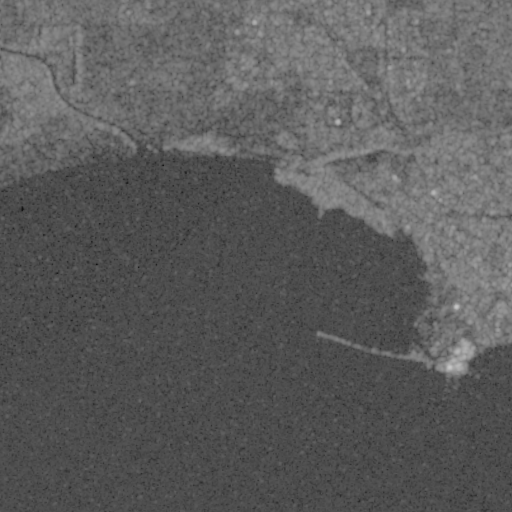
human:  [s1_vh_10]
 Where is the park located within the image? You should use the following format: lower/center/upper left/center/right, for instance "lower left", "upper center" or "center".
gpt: The park is located in the right of the image.
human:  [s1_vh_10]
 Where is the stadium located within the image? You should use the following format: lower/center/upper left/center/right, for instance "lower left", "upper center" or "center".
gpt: The stadium is located in the upper right of the image.
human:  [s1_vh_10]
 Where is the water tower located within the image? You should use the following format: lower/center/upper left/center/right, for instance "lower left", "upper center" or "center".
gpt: The water tower is located in the upper right of the image.
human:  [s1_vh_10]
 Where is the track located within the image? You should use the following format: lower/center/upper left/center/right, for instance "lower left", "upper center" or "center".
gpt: There is no track in the image.

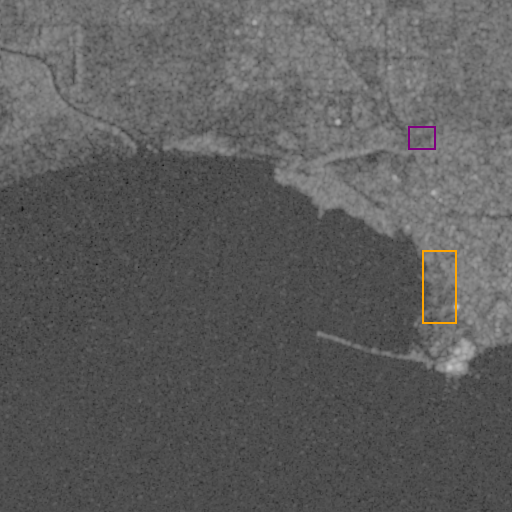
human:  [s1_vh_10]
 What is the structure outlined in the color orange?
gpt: The structure outlined in orange is a park.
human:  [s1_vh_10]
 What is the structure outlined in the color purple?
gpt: The structure outlined in purple is a stadium.
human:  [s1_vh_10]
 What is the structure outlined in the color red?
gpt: There is no red outline.